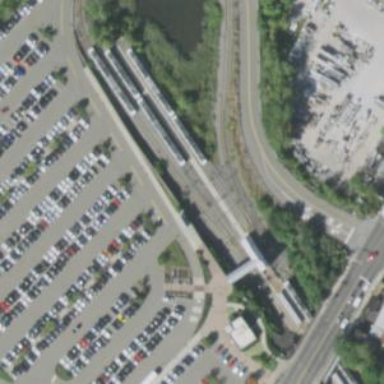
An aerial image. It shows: Light rail spur service with contact lines electrified.